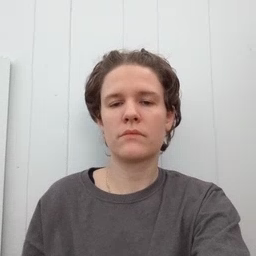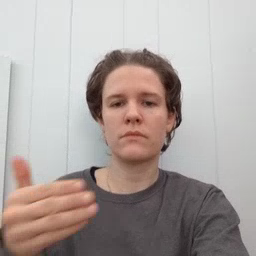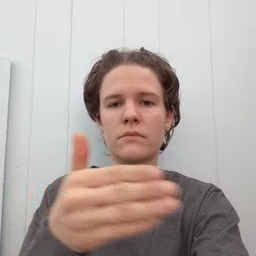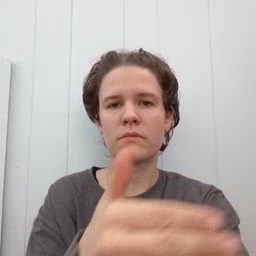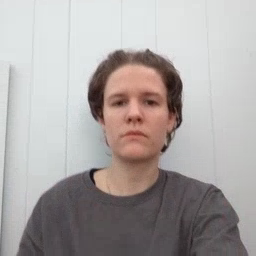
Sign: fish